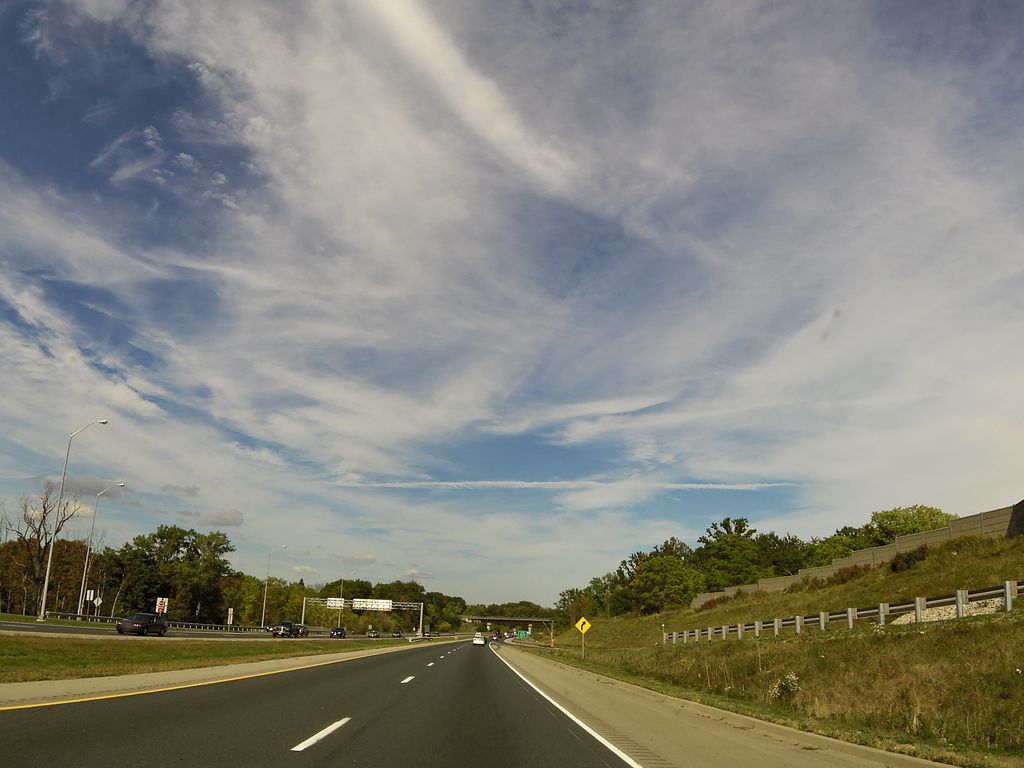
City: hamilton